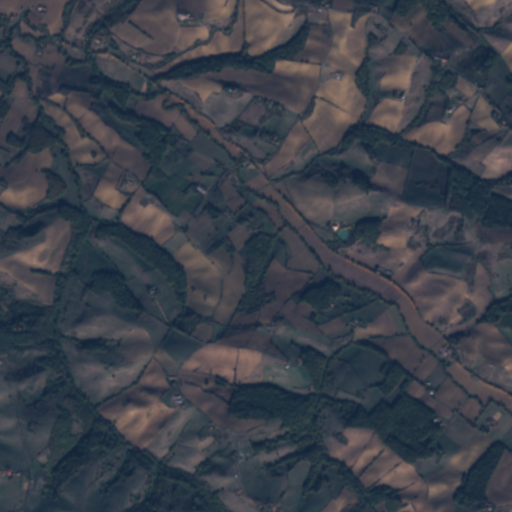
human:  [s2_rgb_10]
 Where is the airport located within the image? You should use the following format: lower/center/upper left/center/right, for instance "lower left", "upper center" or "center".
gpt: The airport is located in the center left of the image.
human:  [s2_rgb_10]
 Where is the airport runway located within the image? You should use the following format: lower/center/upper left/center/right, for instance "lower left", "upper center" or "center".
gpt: The airport runway is located in the center left of the image.
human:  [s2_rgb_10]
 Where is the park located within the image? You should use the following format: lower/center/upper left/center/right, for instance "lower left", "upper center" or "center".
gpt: The park is located in the center of the image.
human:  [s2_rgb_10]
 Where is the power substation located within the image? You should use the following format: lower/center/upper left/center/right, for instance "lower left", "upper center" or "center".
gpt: The power substation is located in the upper center of the image.
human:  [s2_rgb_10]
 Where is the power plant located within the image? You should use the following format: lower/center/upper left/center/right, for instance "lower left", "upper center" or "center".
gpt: There is no power plant in the image.